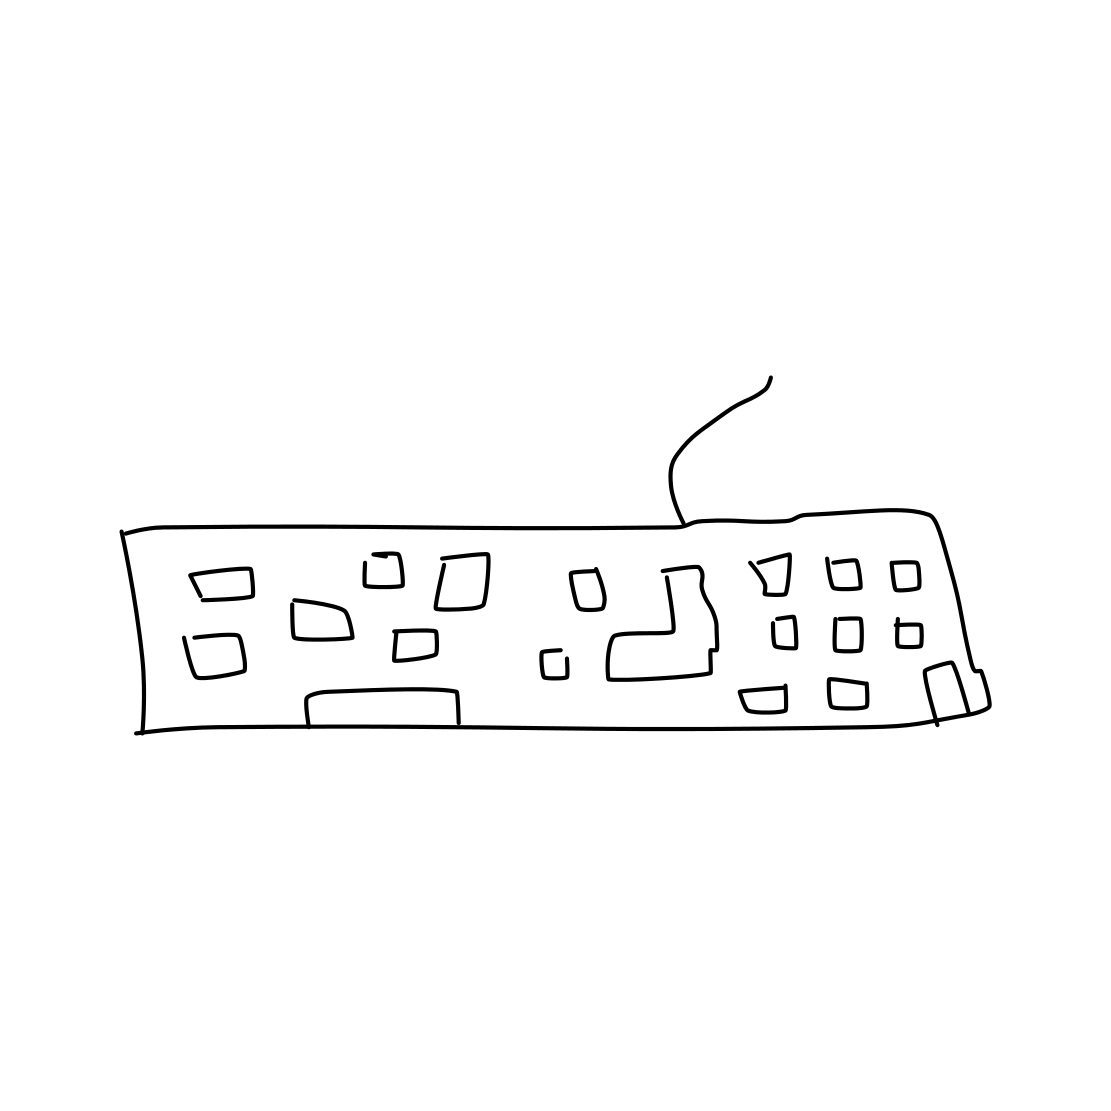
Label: keyboard